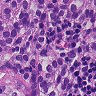
Metastatic tissue present: yes